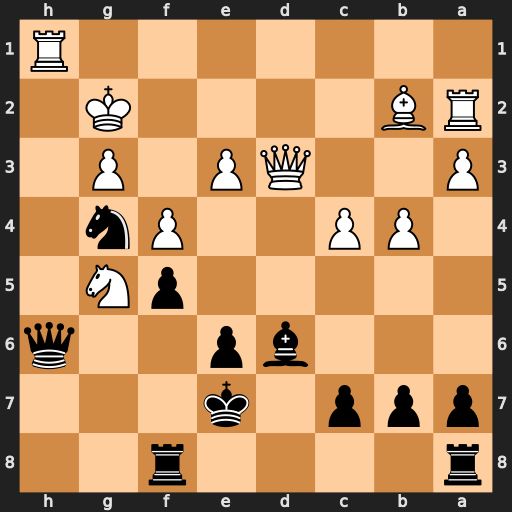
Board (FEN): r4r2/ppp1k3/3bp2q/5pN1/1PP2Pn1/P2QP1P1/RB4K1/7R
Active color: b
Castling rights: -
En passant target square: -
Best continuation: Qxh1+ Kxh1 Nf2+ Kg2 Nxd3